Question: I have a slide view controller setup.
When viewing the app in IOS7 the status bar is shown and translucent so it is shown with the content.

Is there something I should be doing to offset the content below the status bar for this specific View Controller in my 'storyboard'?
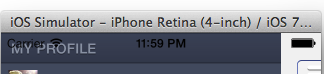
Answer: Two different methods (depands on what you are trying to do):
1. Add this value to plist: "View controller-based status bar appearance" and set it to "NO". then you can code whatever you want (setStatusBarHidden etc.)
2. If you just want to move the view when it's iOS7 (status bar is above), in interface builder -> attribute inspector -> set delta y to -20 (so it would be below status bar).